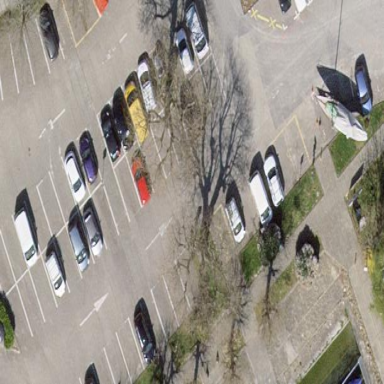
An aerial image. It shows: Parking area with surface.